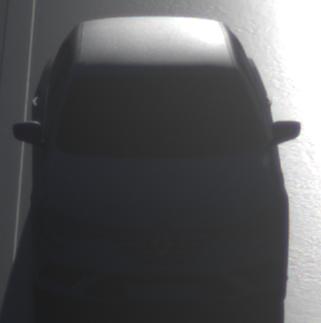
Make: Renault
Model: Mégane ENERGY TCe 100
Detailed model: Mégane (IV)
Model produced from: 2016/03
Model produced until: 2018/08
Doors: 5
Color: white
Road condition: wet road
Daytime: sunrise or sunset
Contrast: high contrast